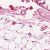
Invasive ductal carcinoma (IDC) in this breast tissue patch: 0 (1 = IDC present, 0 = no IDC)